Question: In chrome my image borders are cut off on the right side

but in other browsers it looks fine it only happens in Chrome. Is there any fix for this? here's the live version of the site <URL>
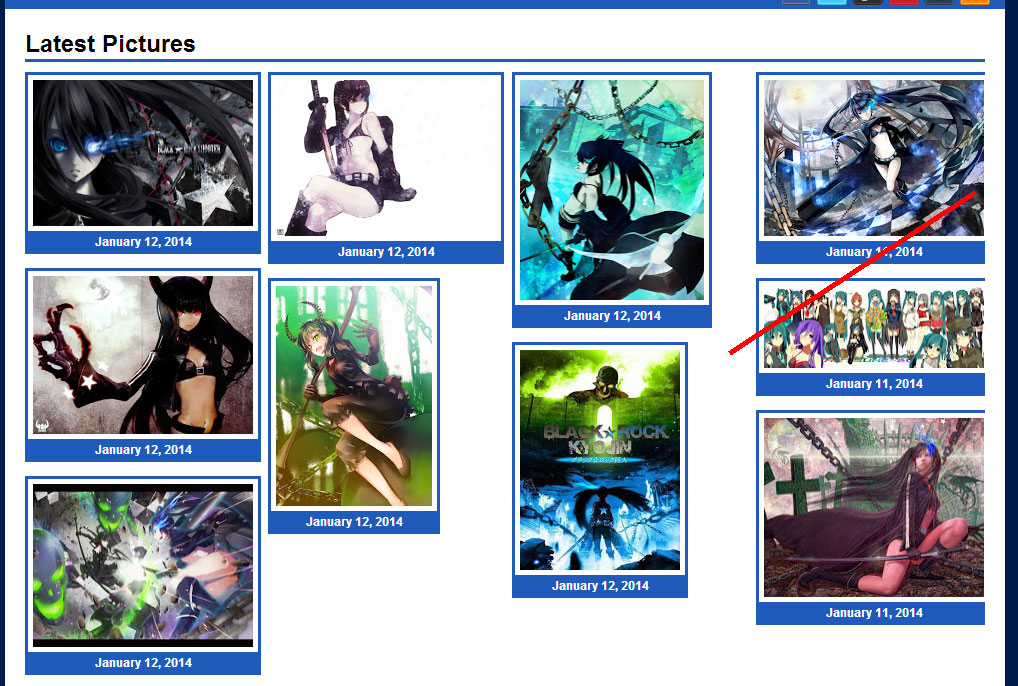
Answer: '''
.box-images img {
box-sizing: border-box; /* add this */
-moz-box-sizing: border-box; /* Firefox */
-webkit-box-sizing: border-box; /* Older Webkit browsers */
border: 3px solid #1f5bbb;
float: left;
padding: 5px;
}
'''
<URL>